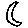
Label: moon